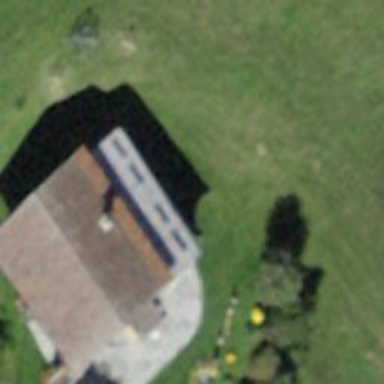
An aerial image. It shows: Bungalow.